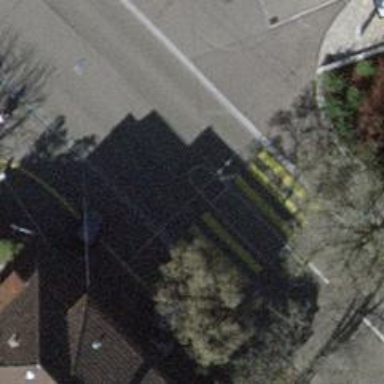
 where trolley wires are visible in the forward direction."